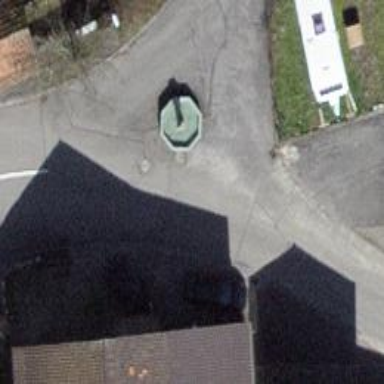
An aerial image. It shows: Drinking water facility.